Aerial crown-view tile of a tropical tree (Barro Colorado Island, Panama), acquired 20250512:
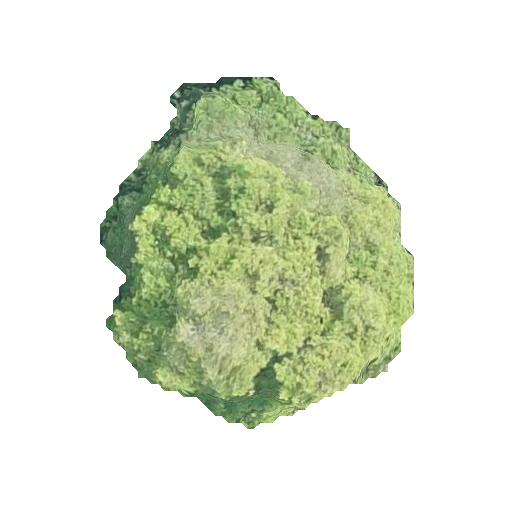
Species: Tabernaemontana arborea
GBIF accepted scientific name: Tabernaemontana arborea
Crown area: 115.422 m²